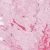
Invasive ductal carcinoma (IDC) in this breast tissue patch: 0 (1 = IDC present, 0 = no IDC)